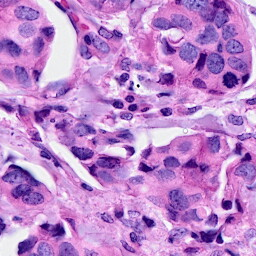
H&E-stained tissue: Breast